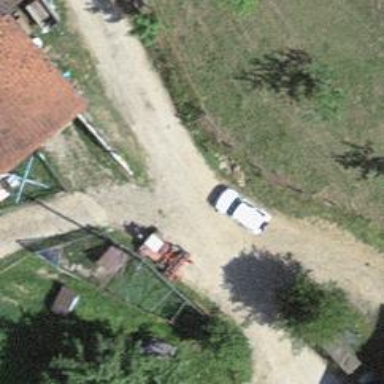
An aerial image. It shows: Farm.